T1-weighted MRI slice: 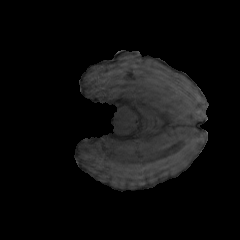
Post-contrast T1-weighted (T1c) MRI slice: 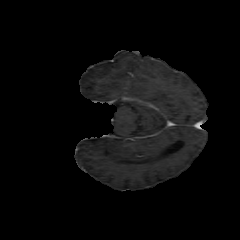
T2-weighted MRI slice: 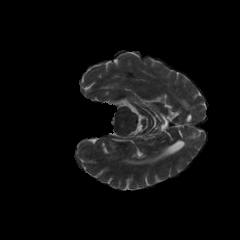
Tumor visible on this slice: no